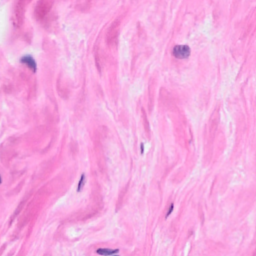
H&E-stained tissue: Breast